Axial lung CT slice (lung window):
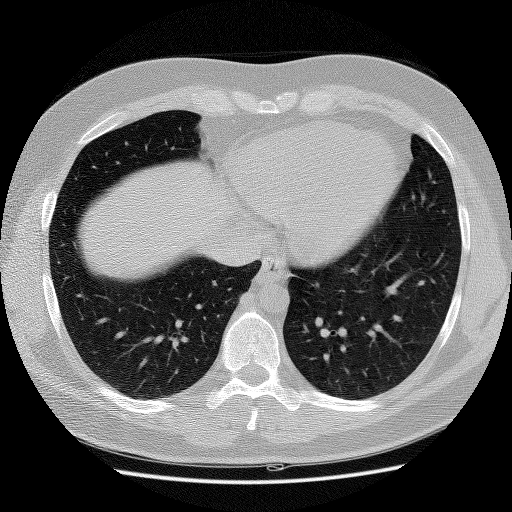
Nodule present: no